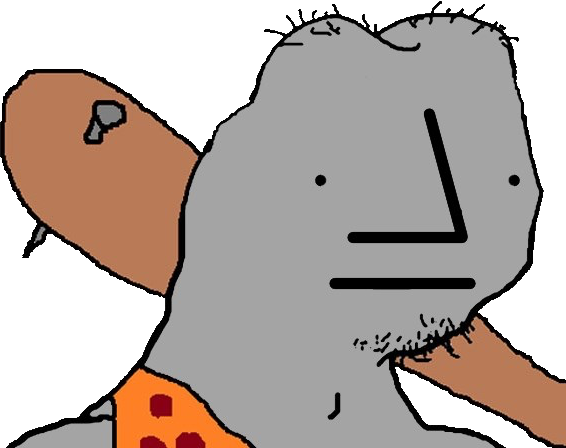
Label: 5_NPC